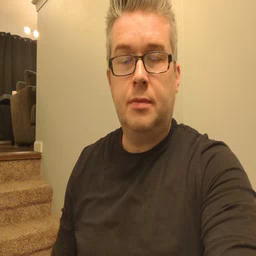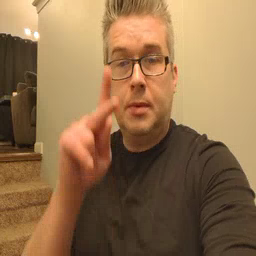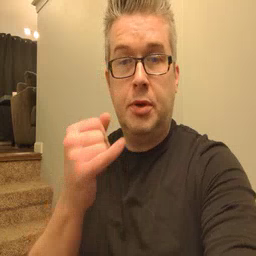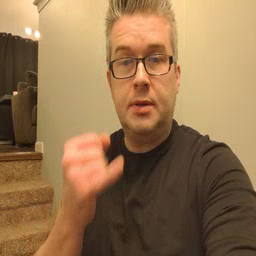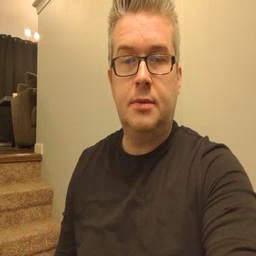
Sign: pajamas